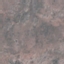
Land use / land cover: HerbaceousVegetation